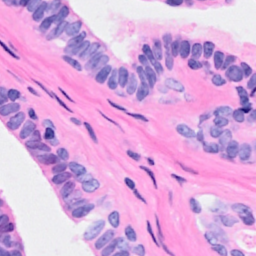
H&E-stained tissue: Breast